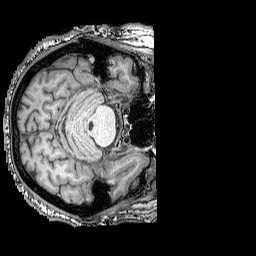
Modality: T1w
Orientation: axial
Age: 66
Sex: male
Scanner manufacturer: siemens
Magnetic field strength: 3 T
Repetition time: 2.25 s
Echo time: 0.00415 s